Aerial crown-view tile of a tropical tree (Barro Colorado Island, Panama), acquired 20250512:
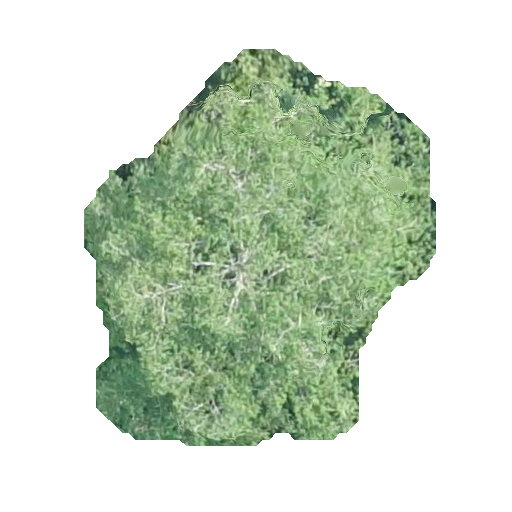
Species: Quararibea asterolepis
GBIF accepted scientific name: Quararibea asterolepis
Crown area: 148.653 m²